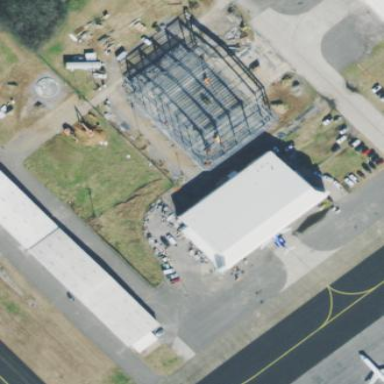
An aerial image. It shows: Hangar located at airport.